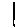
Label: line